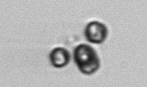
Label: Phaeocystis